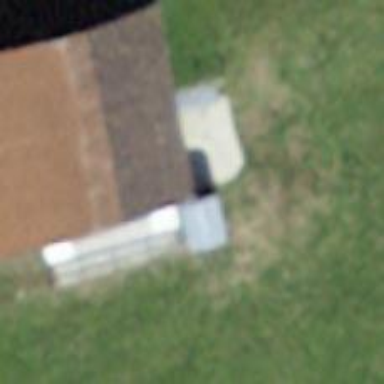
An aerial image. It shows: Rural barn.